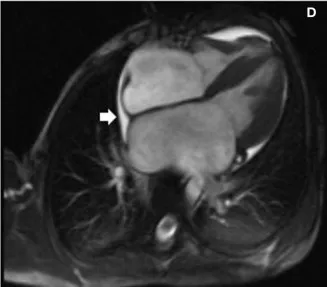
(C) Long-axis echocardiogram demonstrating biatrial enlargement.
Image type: radiology (mri)